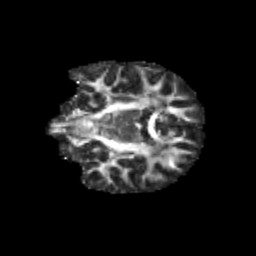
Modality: FA
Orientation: coronal
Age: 12
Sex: female
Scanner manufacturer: siemens
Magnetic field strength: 3 T
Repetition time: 3.8 s
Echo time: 0.07 s